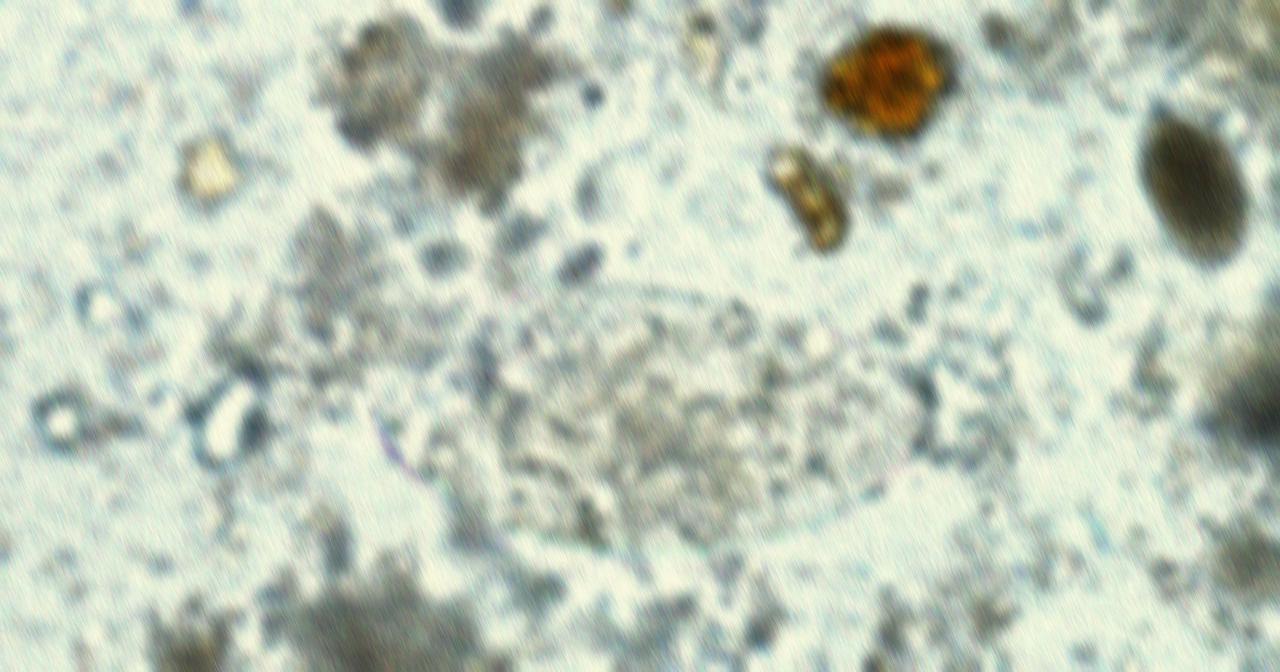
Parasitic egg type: Fasciolopsis buski